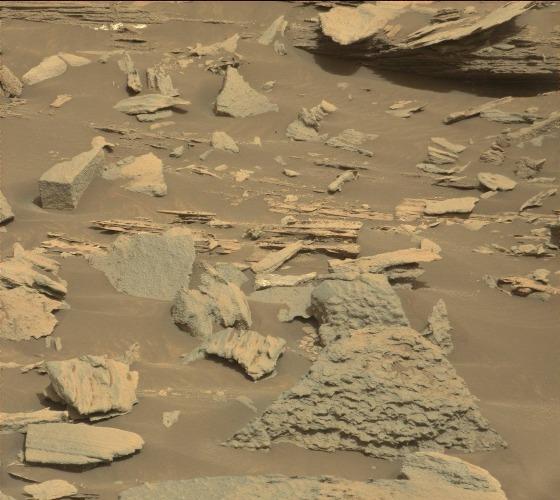
Terrain classes present: Bedrock, Gravel / Sand / Soil, Rock, Shadow